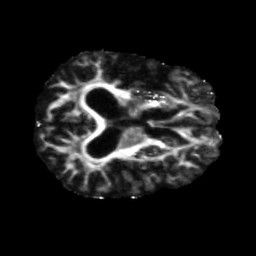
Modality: FA
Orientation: axial
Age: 71
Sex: male
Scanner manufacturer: siemens
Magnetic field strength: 3 T
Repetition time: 5.47 s
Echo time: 0.0854 s